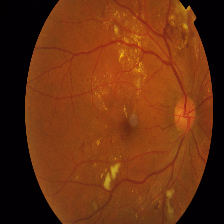
Diabetic retinopathy grade: Proliferative DR